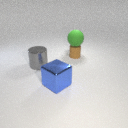
large blue metal cube to the left of small brown rubber cylinder